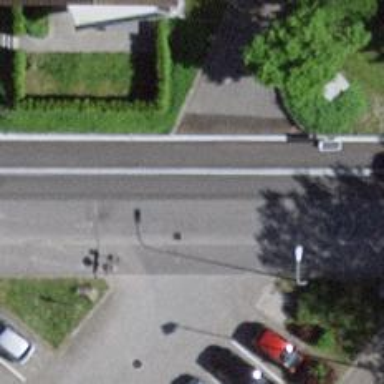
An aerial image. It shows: Tertiary road with asphalt surface.